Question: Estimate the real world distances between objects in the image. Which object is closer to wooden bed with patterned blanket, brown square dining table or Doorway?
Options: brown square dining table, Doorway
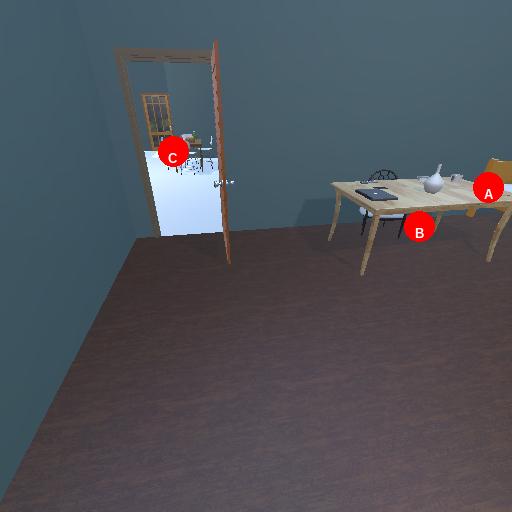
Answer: brown square dining table